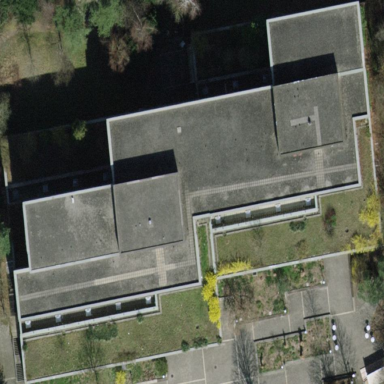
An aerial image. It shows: School building.